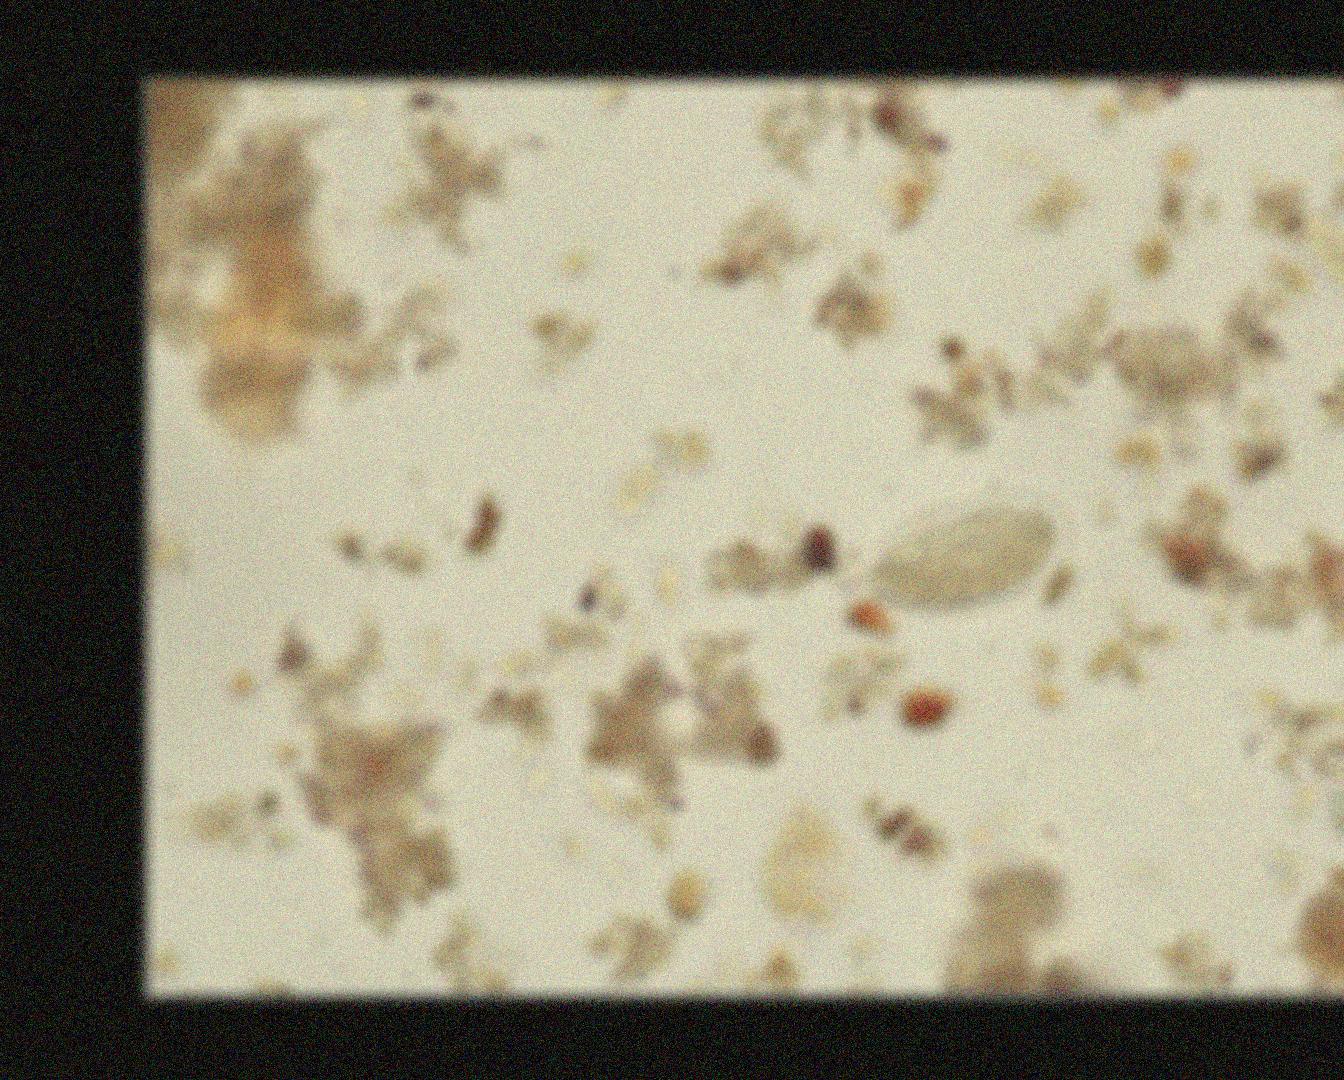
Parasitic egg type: Hookworm egg